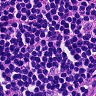
Metastatic tissue present: no